Field crop: maize
Growth stage: 2
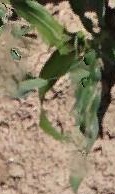
Species: maize